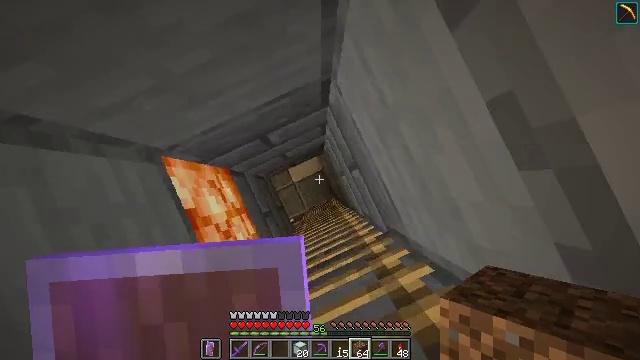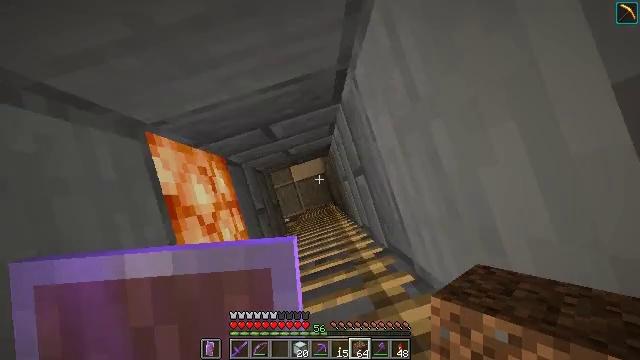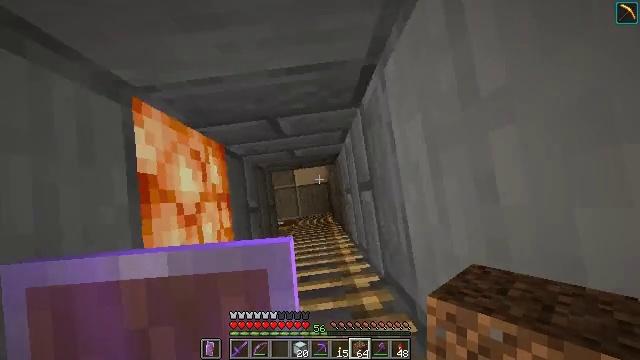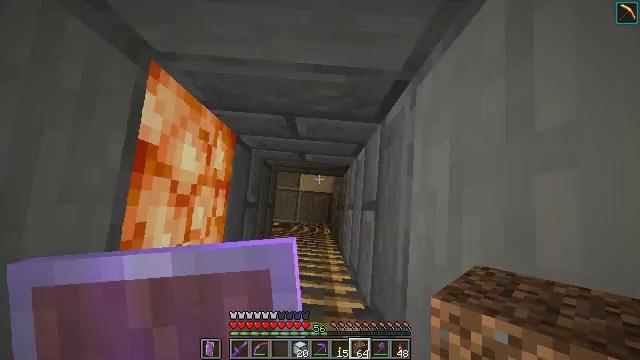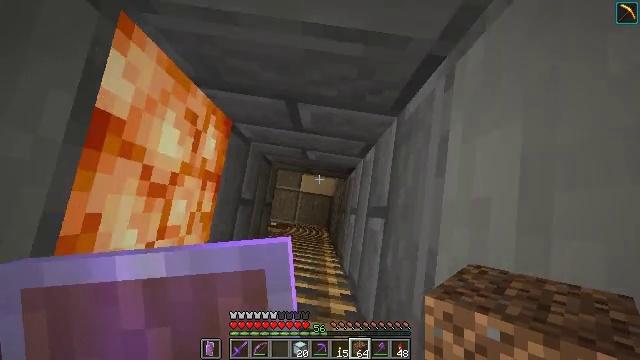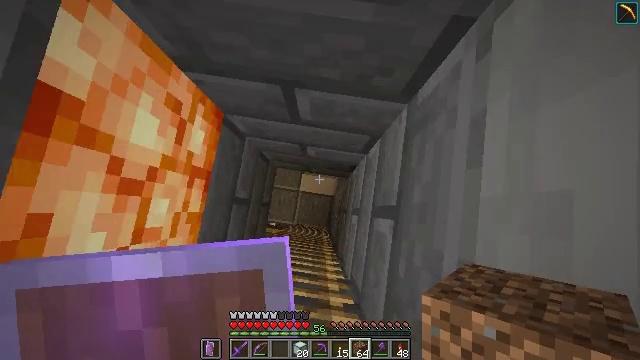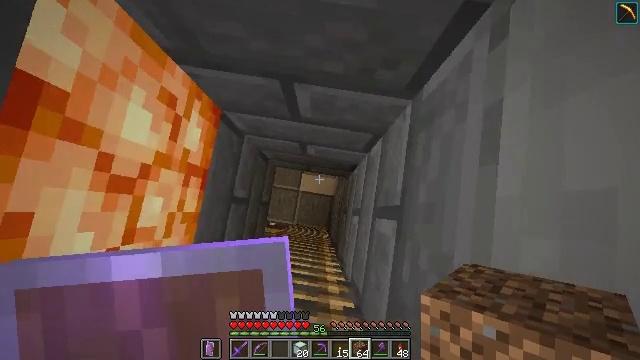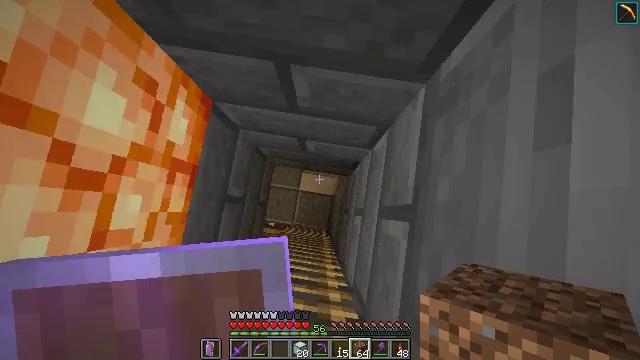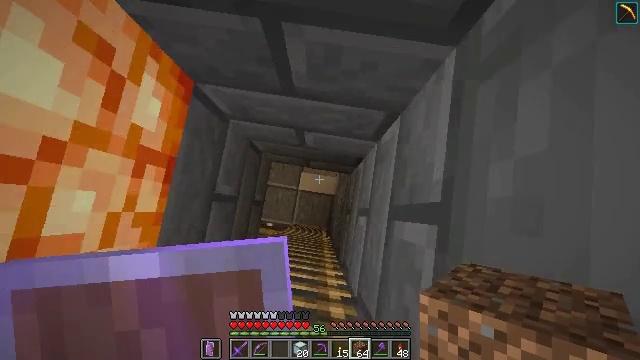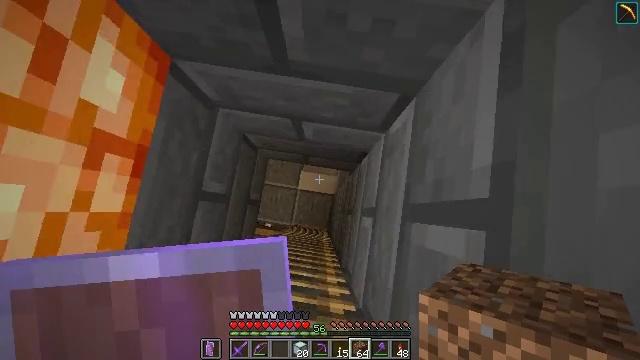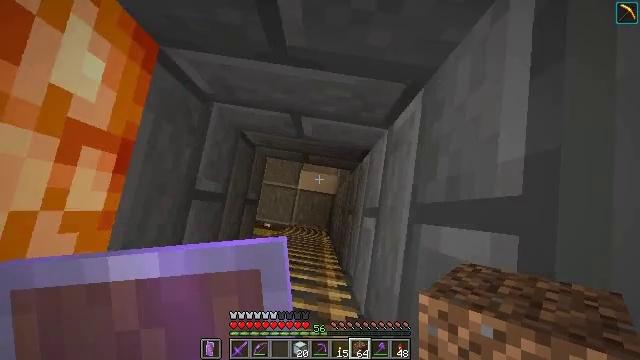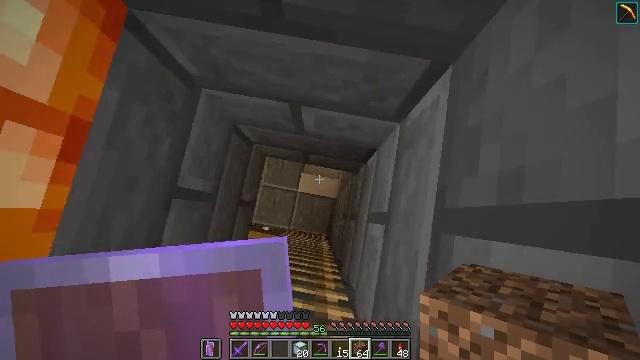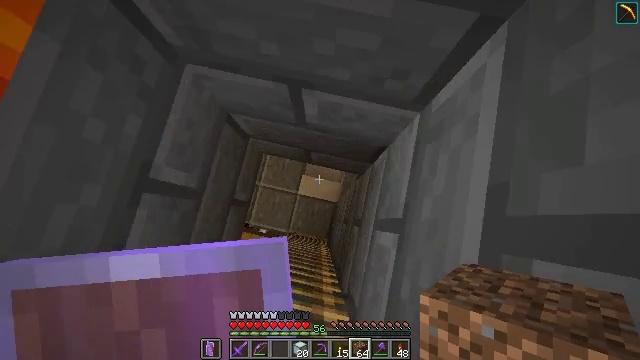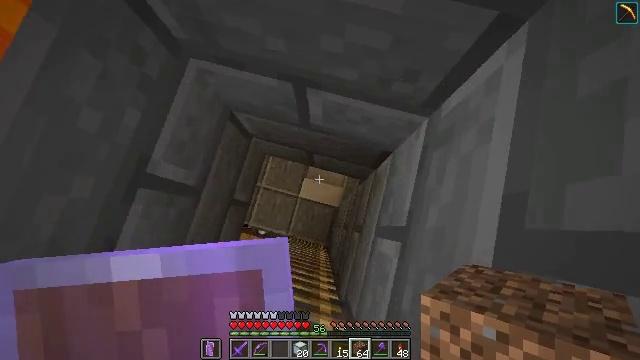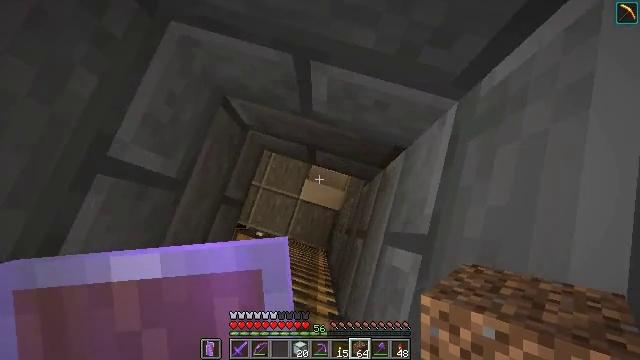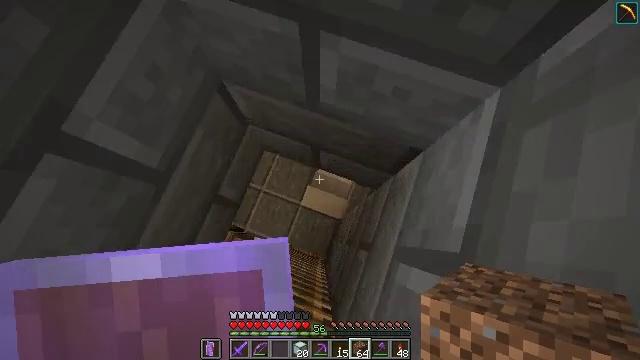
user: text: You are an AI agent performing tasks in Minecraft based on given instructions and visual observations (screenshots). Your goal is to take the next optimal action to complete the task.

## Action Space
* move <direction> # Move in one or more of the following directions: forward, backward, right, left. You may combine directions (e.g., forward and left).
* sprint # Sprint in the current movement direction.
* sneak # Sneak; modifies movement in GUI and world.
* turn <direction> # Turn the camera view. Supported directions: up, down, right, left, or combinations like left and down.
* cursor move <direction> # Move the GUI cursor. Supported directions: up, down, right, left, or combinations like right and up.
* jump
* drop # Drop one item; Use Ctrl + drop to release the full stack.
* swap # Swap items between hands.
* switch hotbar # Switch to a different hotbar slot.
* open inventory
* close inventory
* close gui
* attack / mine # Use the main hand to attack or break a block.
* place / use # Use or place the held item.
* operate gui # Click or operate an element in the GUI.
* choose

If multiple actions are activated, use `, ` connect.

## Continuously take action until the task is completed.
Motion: motion action
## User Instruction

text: Mine cactus from the desert.
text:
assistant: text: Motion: turn left
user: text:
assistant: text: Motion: turn left and up
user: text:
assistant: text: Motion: turn left and up
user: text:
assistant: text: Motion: turn left
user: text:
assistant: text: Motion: no_op
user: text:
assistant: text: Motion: no_op
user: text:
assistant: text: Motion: no_op
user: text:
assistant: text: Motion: no_op
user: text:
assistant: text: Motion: no_op
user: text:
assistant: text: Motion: no_op
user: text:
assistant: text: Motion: turn left
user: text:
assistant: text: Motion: turn left
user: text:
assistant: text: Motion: turn left
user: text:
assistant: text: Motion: turn left
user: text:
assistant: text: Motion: turn left and up
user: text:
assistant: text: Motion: turn left and up
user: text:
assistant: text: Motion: turn left and up
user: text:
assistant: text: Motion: turn left and up
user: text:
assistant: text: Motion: no_op
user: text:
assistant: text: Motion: no_op
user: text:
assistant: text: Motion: no_op
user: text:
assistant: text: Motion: no_op
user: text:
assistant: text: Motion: no_op
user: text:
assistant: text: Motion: no_op
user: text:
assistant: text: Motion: turn left and up
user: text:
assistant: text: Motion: turn up
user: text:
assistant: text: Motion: turn left and up
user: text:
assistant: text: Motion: turn left and up
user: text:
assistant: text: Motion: move forward, turn up
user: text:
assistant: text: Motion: move forward, turn up